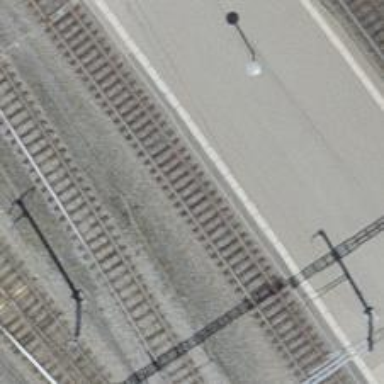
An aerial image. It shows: Single-track electrified railway with contact line.